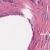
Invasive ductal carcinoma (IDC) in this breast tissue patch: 1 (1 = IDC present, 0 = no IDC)